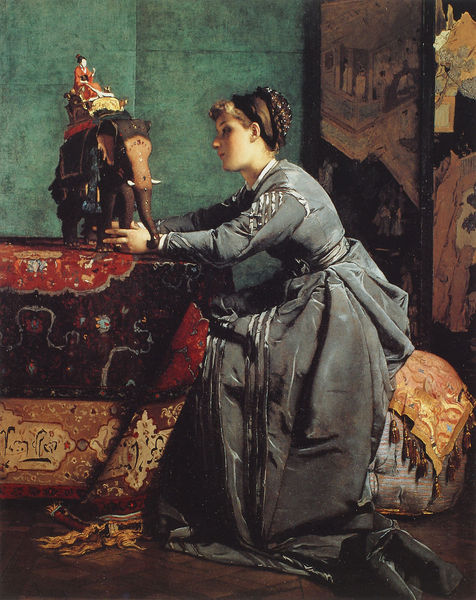
Titel: Indien in Paris: die exotische Nippfigur
Künstler: Alfred Stevens
Institution: Amsterdam, Van Gogh Museum (Vicent van Gogh Fondation)
Schlagwörter: blau, gemälde, grün, landschaft, mädchen, frau, grau, haar, kleid, raum, tisch, zimmer, tuch, teppich, wand, falten, innenraum, portrait, tischdecke, boden, figur, gold, haare, sessel, stoff, decke, reiter, skulptur, statue, reiten, hocker, kissen, spielen, ornamente, hochsteckfrisur, spiel, orientalisch, knien, asiatisch, arabisch, seidenkleid, träumen, indien, sitzkissen, spielzeug, quasten, elefant, elephant, asia, indisch, blaues kleid, enterieur, eleefantenskulptur